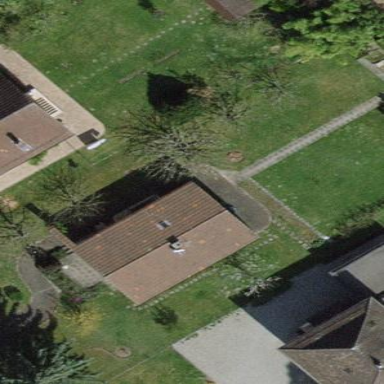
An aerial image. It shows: Garden surrounded by fence.